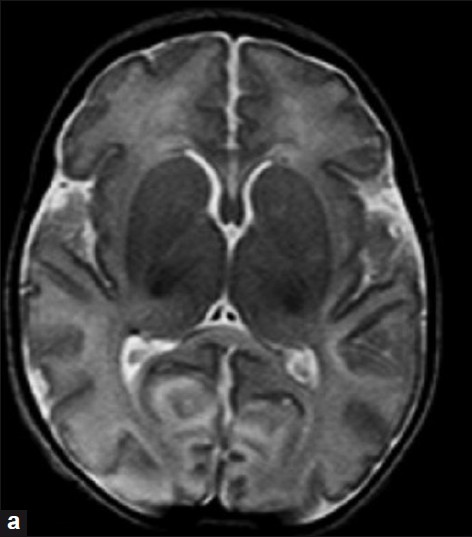
Label: notumor